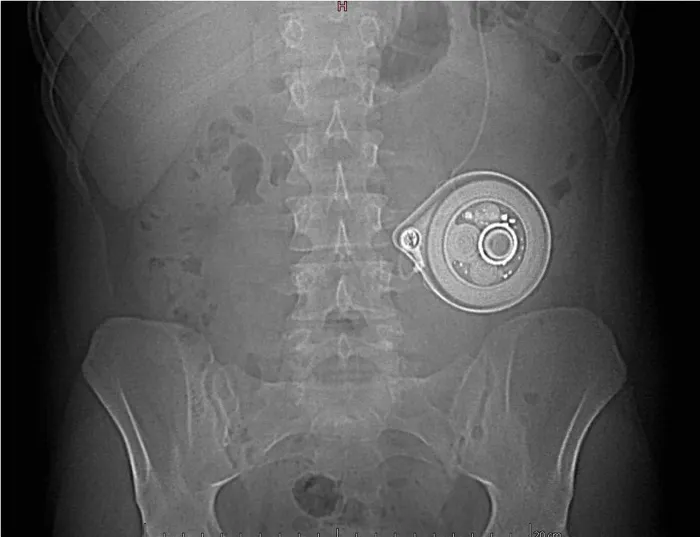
The pump (Lenus Pro , 20 ml) implanted in the left hypochondria for intravenous treprostinil delivery (patient 1).
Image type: radiology (x_ray)